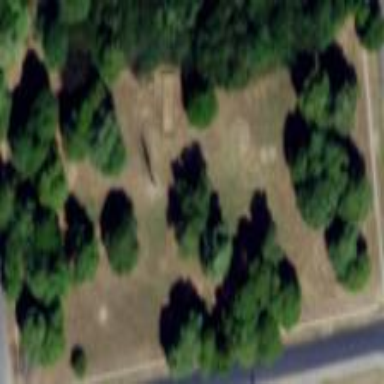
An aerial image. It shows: Graveyard area designated as cemetery.